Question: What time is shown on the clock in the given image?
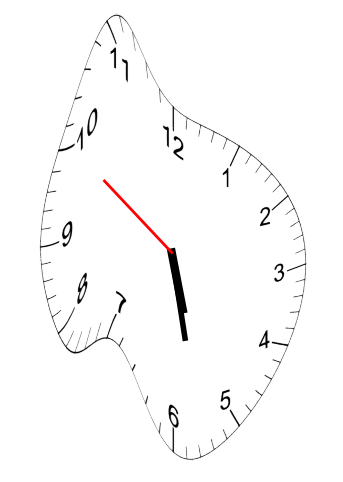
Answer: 05:27:50